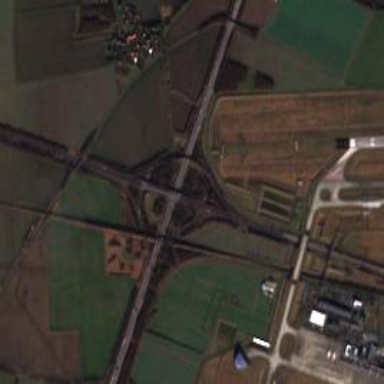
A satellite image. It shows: Motorway area.